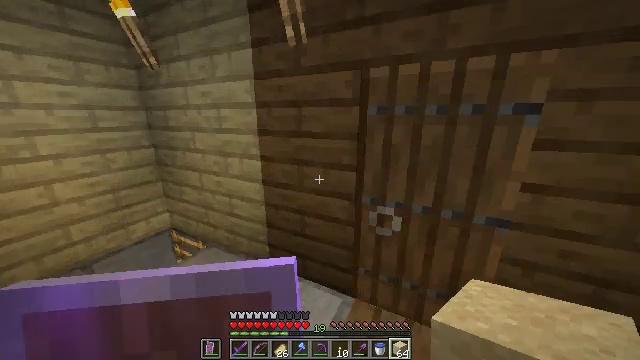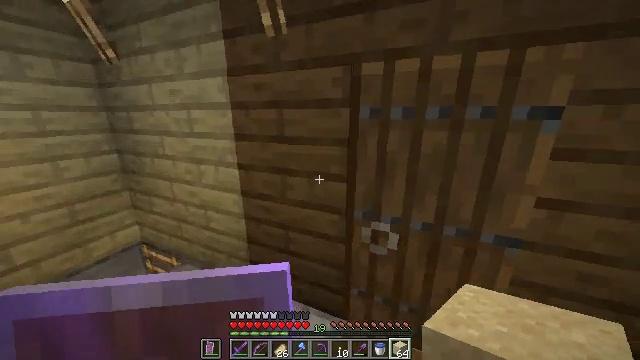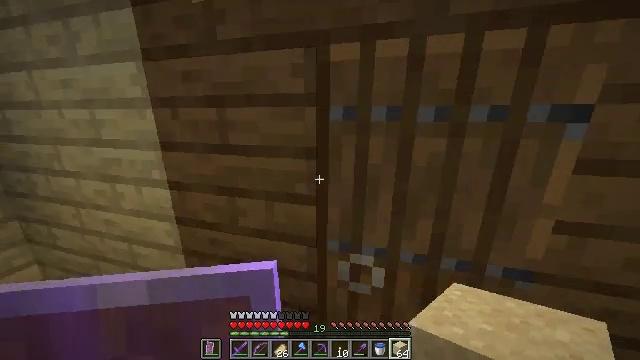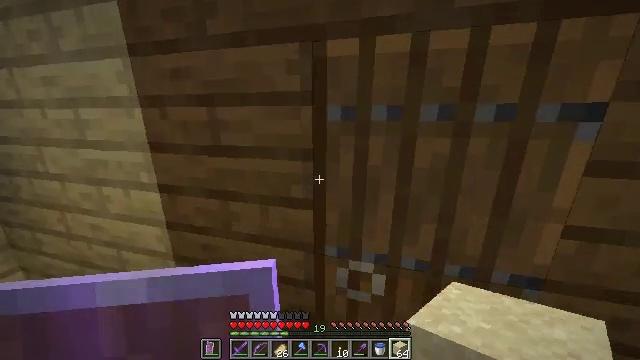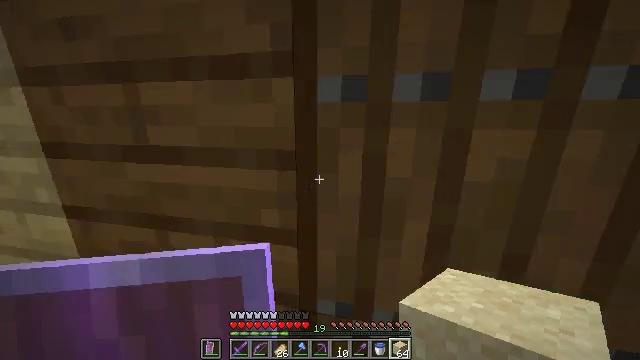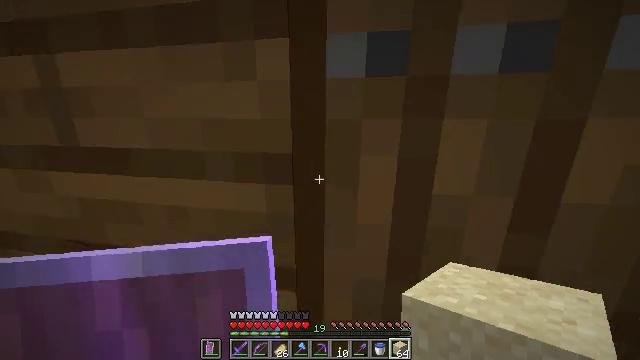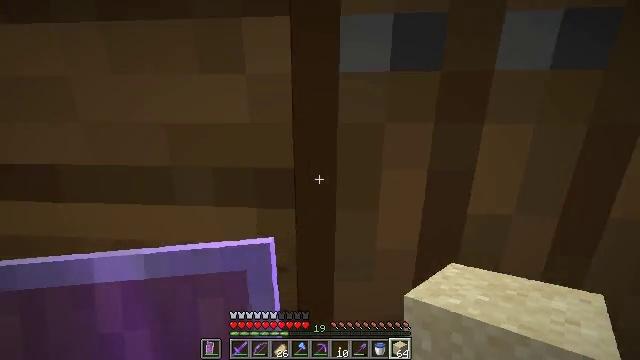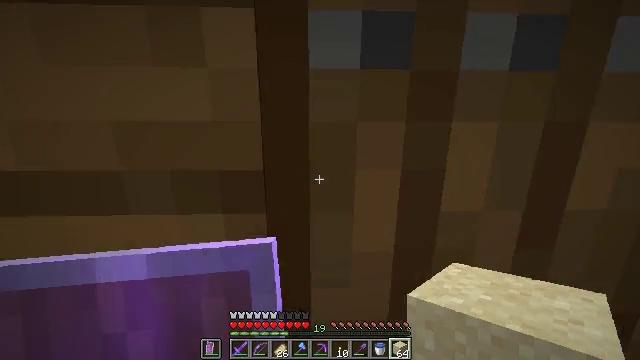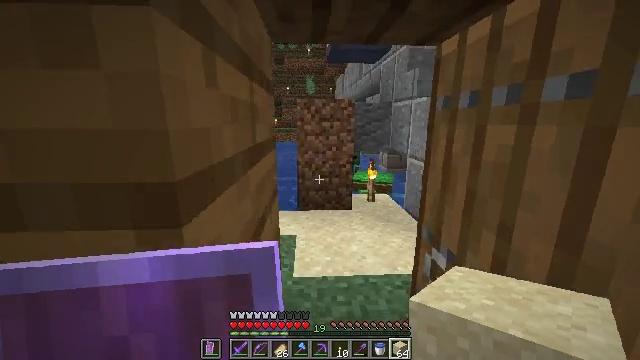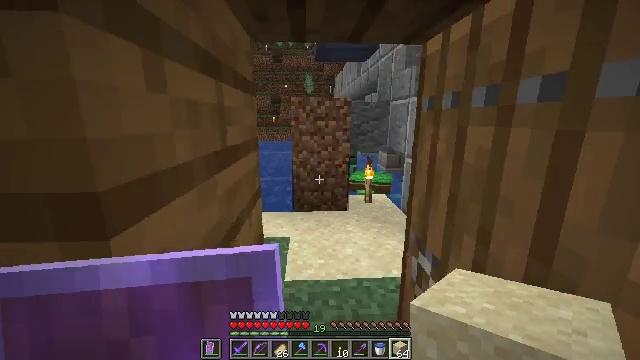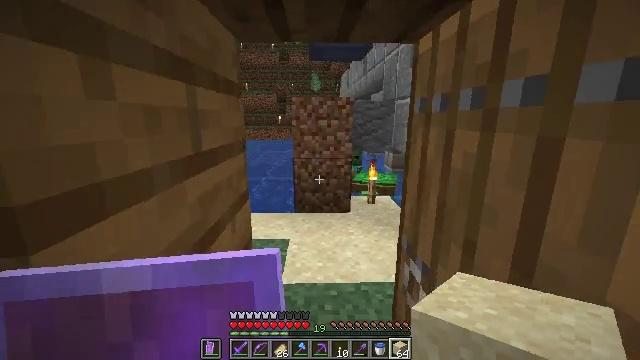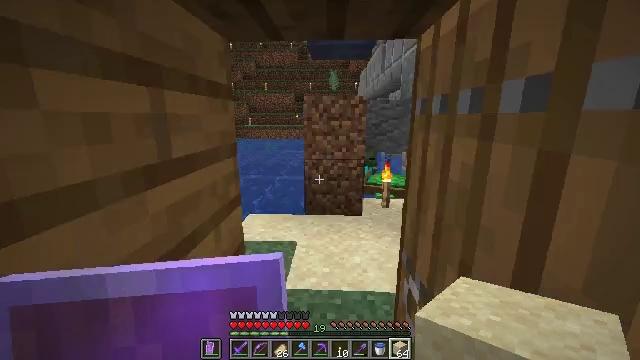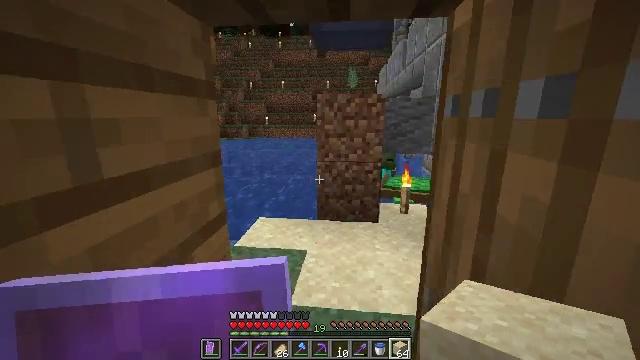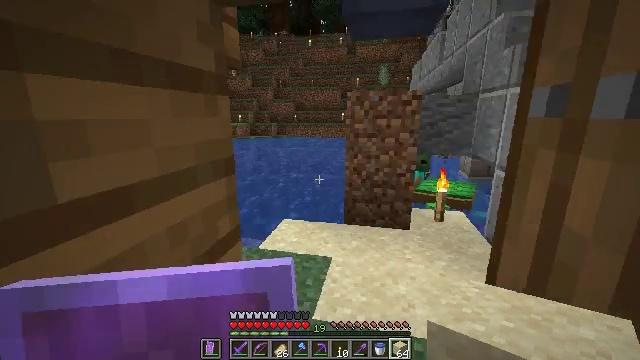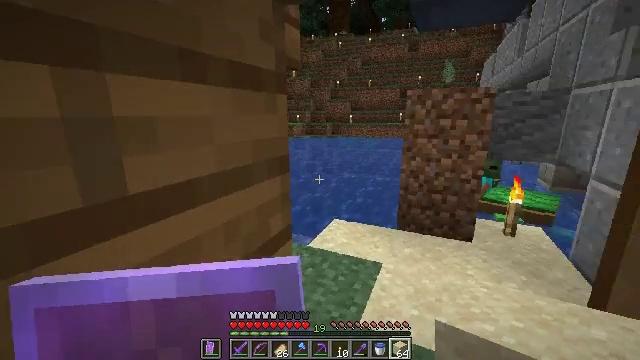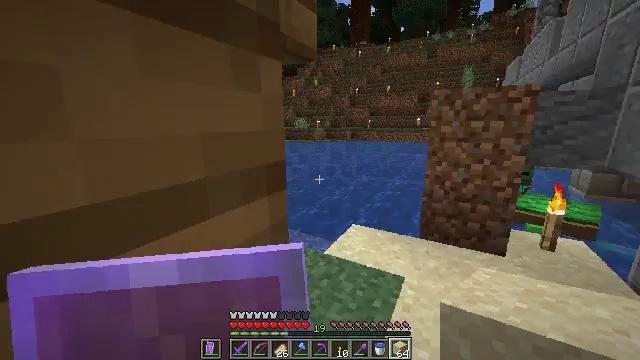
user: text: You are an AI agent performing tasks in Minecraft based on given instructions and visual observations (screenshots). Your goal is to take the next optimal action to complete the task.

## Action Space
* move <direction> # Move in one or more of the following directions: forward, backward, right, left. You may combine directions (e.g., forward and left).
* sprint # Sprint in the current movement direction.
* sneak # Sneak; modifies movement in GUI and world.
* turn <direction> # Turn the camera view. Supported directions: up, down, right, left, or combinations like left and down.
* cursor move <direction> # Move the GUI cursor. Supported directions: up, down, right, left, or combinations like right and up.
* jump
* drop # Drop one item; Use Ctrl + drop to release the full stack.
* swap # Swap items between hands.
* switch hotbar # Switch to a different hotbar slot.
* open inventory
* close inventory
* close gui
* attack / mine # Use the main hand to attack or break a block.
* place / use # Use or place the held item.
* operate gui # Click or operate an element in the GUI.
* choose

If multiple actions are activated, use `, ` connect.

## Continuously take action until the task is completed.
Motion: motion action
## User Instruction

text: Craft the TNT.
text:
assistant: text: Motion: move forward, sprint, turn right
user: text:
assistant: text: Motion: move forward, sprint, turn right
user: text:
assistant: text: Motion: move forward, sprint
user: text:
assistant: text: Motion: move forward, sprint, turn right
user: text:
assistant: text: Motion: move forward, sprint, turn right
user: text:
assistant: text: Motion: move forward, sprint, turn right
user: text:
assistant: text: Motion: move forward and move right, sprint, turn right
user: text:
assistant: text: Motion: move forward and move right, sprint, turn right
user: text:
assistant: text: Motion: move forward and move right
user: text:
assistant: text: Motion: move forward and move right, sprint, turn left
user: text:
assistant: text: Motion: move forward and move right, sprint, turn left
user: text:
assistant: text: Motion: move forward and move right, sprint, turn left
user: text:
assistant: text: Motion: move forward, sprint, turn left
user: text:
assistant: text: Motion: move forward, sprint, turn left
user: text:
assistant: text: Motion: move forward, sprint, turn left
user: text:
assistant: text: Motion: move forward, sprint, turn left
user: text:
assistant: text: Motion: move forward, sprint, turn left
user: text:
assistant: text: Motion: move forward, sprint
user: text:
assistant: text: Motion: move forward and move right, sprint
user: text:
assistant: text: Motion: move forward and move right, sprint, turn left
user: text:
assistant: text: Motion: move forward and move right, sprint, turn left
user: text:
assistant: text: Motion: move forward and move right, sprint, turn left
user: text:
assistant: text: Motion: move forward, sprint, turn left
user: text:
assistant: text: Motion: move forward, sprint
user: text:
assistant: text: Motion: move forward, sprint, turn left
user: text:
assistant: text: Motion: move forward, sprint, turn left
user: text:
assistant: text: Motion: move forward, sprint, turn left
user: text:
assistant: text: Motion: move forward, sprint, turn left
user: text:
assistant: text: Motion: move forward, sprint, turn left
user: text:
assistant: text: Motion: move forward, sprint, turn left and down